Question:
How do I create this in Latex? I tried '$r^e_{\_}$' or '$r^e\_$' but none give the variable as shown in the added picture.
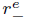
Answer: You can move the underscore up a bit with
'''
\documentclass{article}
egin{document}
$r^{e}_{
aisebox{0.21em}{\_}}$
\end{document}
'''
<URL>